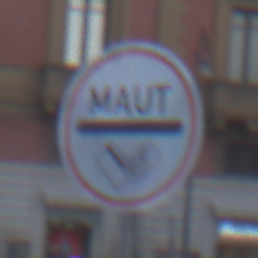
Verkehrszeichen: MautflichtigeStrecke
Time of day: SunriseSunset
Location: Outdoor (Urban)
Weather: PartlyCloudy
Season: NotSpecified
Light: Natural